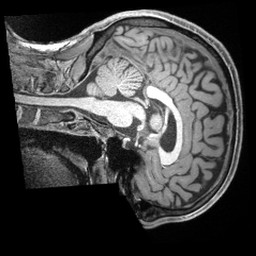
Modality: T1w
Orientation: sagittal
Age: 29
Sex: male
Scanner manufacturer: siemens
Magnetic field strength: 3 T
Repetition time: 2.4 s
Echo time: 0.00226 s